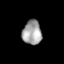
Tissue: lung
Cell type: Epithelial cells
Senescence score: 0.1543
Nuclear area (px): 452
Mean DAPI intensity: 162.65